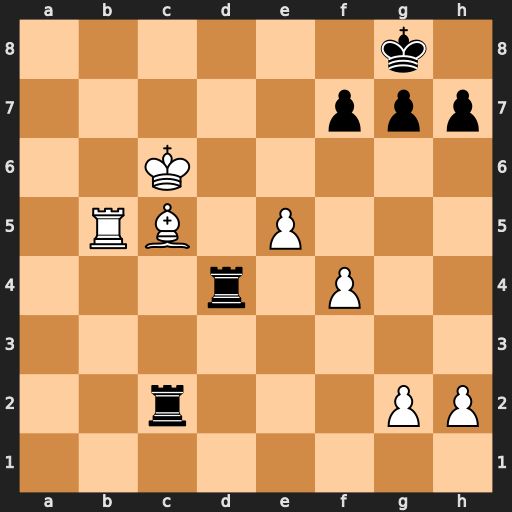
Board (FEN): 6k1/5ppp/2K5/1RB1P3/3r1P2/8/2r3PP/8
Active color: w
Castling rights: -
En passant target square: -
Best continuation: Rb8+ Rd8 Rxd8#